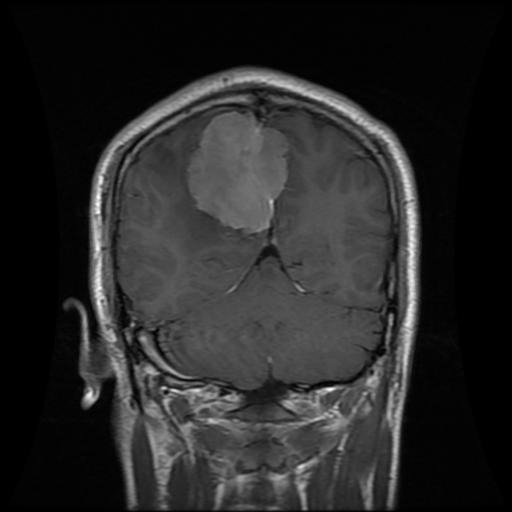
Label: meningioma